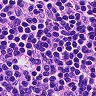
Metastatic tissue present: no